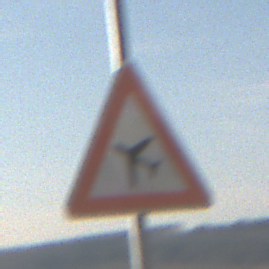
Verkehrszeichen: FlugbetriebRechts
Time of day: MorningAfternoon
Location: Outdoor (Nature)
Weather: PartlyCloudy
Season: NotSpecified
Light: Natural